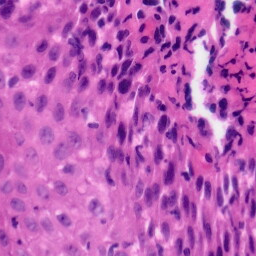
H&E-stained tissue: Tonsil